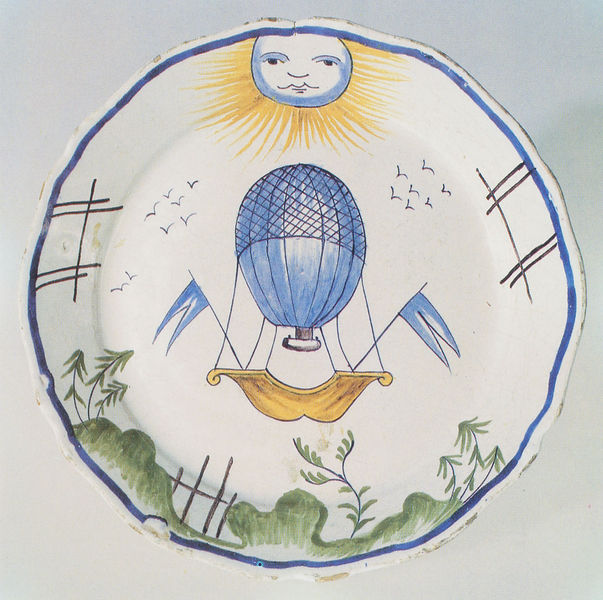
Titel: Teller mit Darstellung einer Charliere über Landschaft
Institution: Paris, Musée Carnavalet
Schlagwörter: blau, weiß, gelb, grün, landschaft, zaun, gesicht, teller, spiegel, erde, norden, vögel, sonne, boden, blatt, pflanzen, rund, keramik, fahnen, dekor, porzellan, strahlen, flaggen, porzelan, bemalung, glasur, fayence, gondel, himmelsrichtungen, ballon, vignette, balon, luftschiff, fesselballon, heißluftballon, luftschif